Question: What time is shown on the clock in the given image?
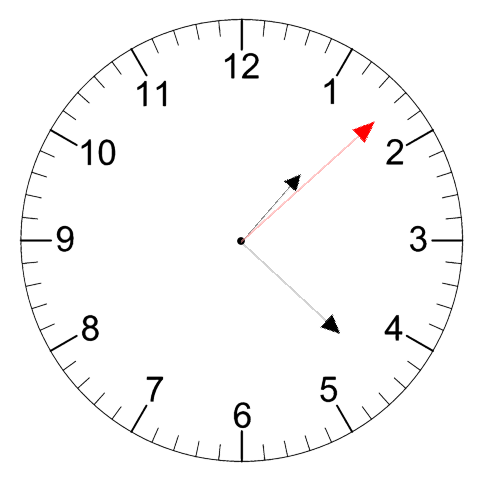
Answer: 01:22:08